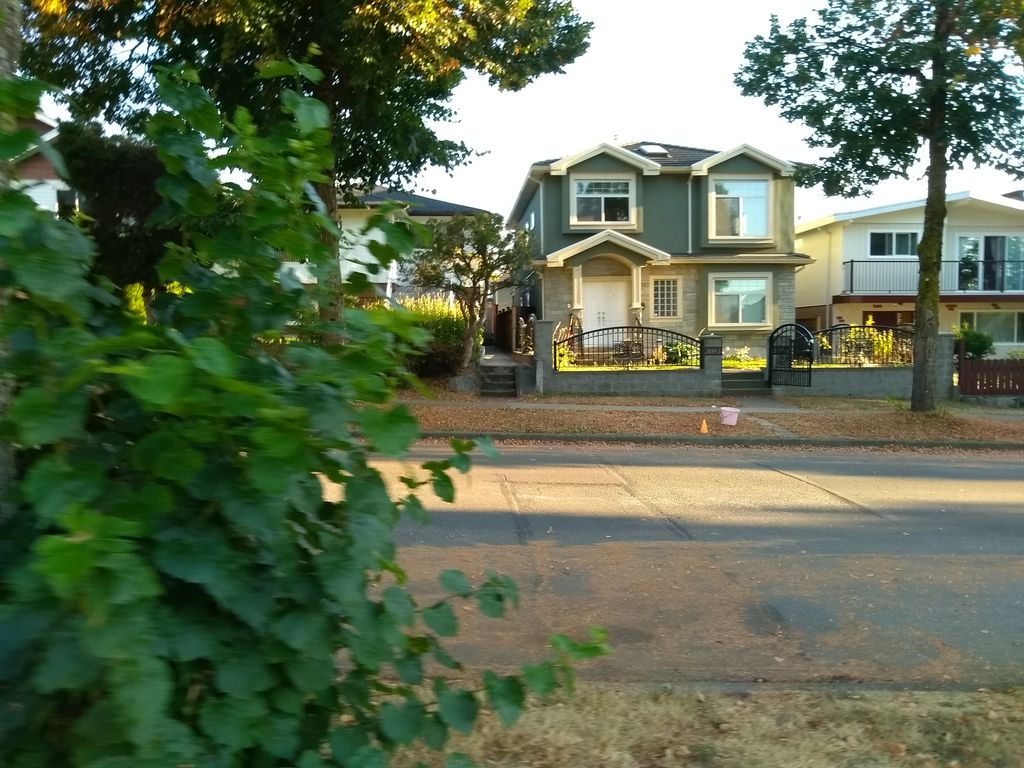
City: vancouver